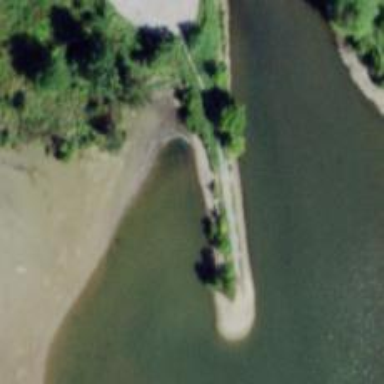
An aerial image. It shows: Dock by the waterway.